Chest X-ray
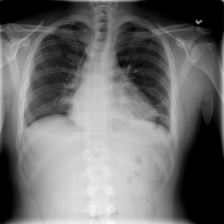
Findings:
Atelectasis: positive
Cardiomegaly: negative
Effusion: positive
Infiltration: negative
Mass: positive
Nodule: negative
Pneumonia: negative
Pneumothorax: positive
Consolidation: negative
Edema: negative
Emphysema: negative
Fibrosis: negative
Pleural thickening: negative
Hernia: negative